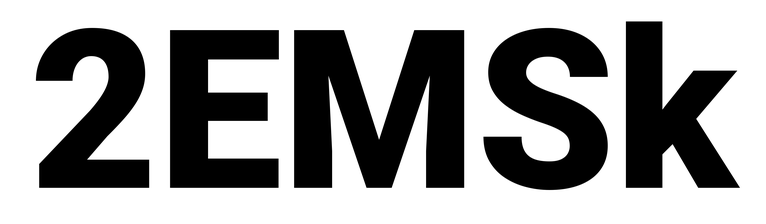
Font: Roboto_Black